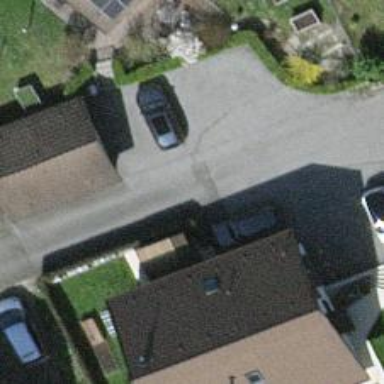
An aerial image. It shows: Residential road with concrete surface.